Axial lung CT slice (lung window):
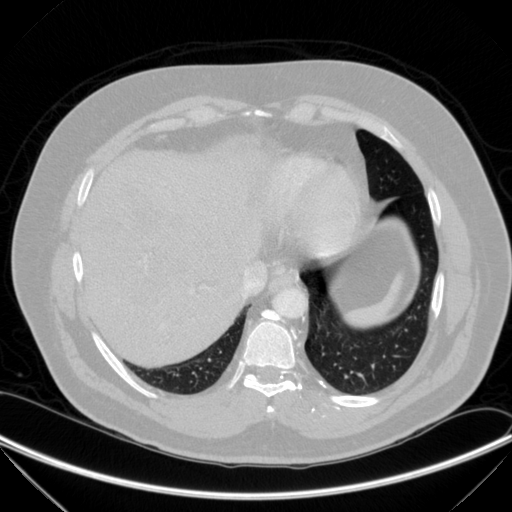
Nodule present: no